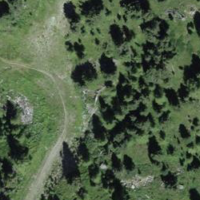
EUNIS habitat code: 44
Species observed at this site:
Tettigonia viridissima
Cervus elaphus